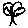
Label: tree